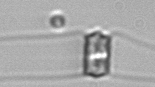
Label: Chaetoceros_didymus_TAG_external_flagellate